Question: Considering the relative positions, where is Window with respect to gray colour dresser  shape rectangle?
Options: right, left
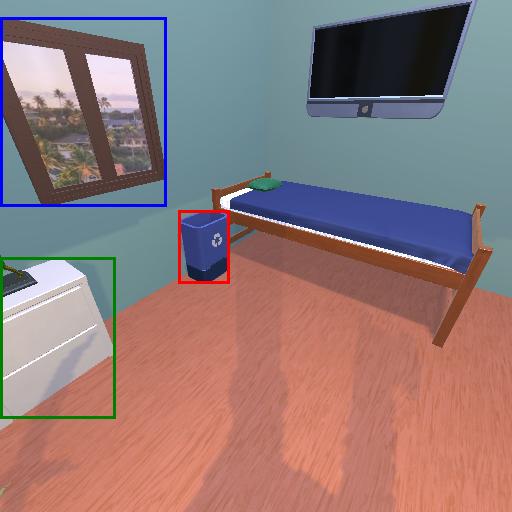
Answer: right